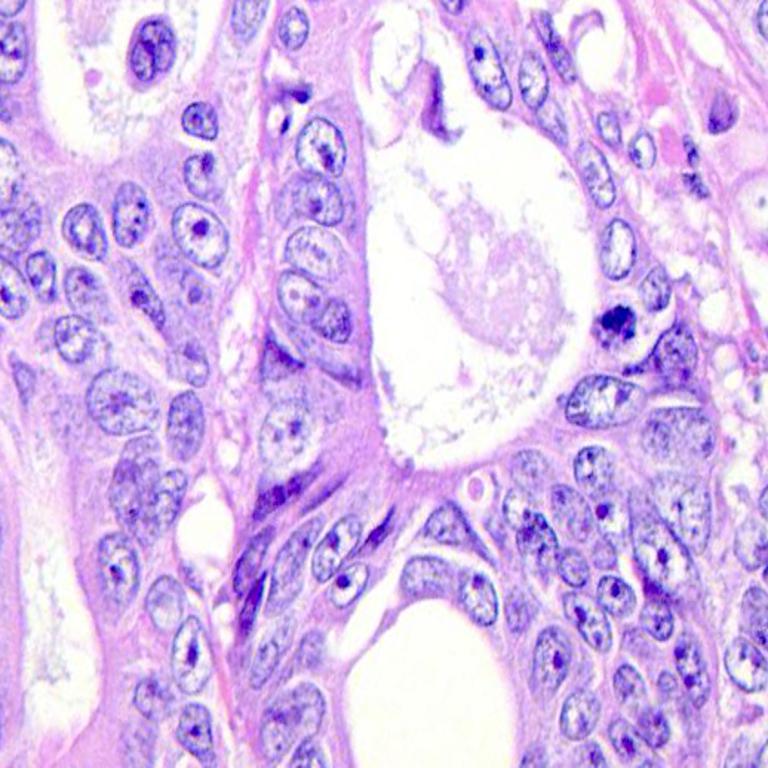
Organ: colon
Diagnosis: adenocarcinomas